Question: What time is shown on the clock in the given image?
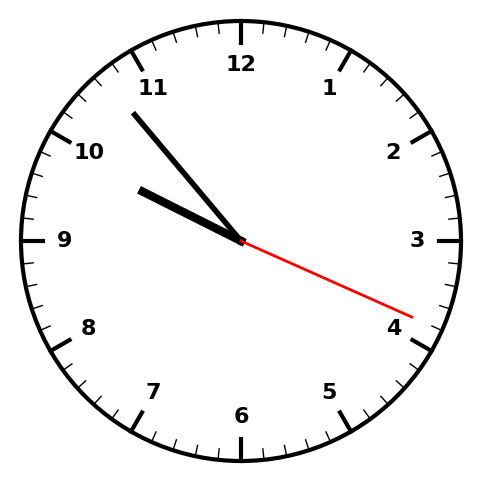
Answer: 09:53:19